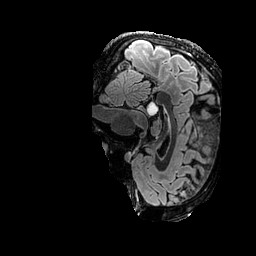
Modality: FLAIR
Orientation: sagittal
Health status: ill
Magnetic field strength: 3 T